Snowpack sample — Loveland Pass, Silver Plume, Colorado, USA (2/11/26, 12:00 PM MST)
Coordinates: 39.663, -105.886
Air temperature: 35 °F
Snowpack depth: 82 cm
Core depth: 20 cm
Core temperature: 17.6 °F
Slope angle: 13°, slope face: 12°
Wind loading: high
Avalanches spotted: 1
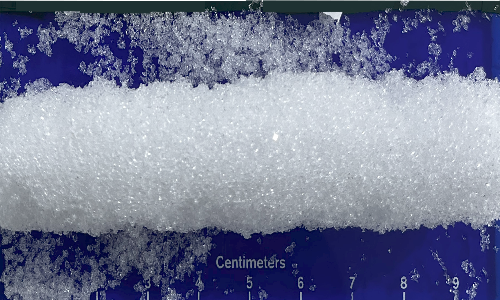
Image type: core
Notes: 1 small avalanche spotted on the north side of the bowl, lots of wind loading